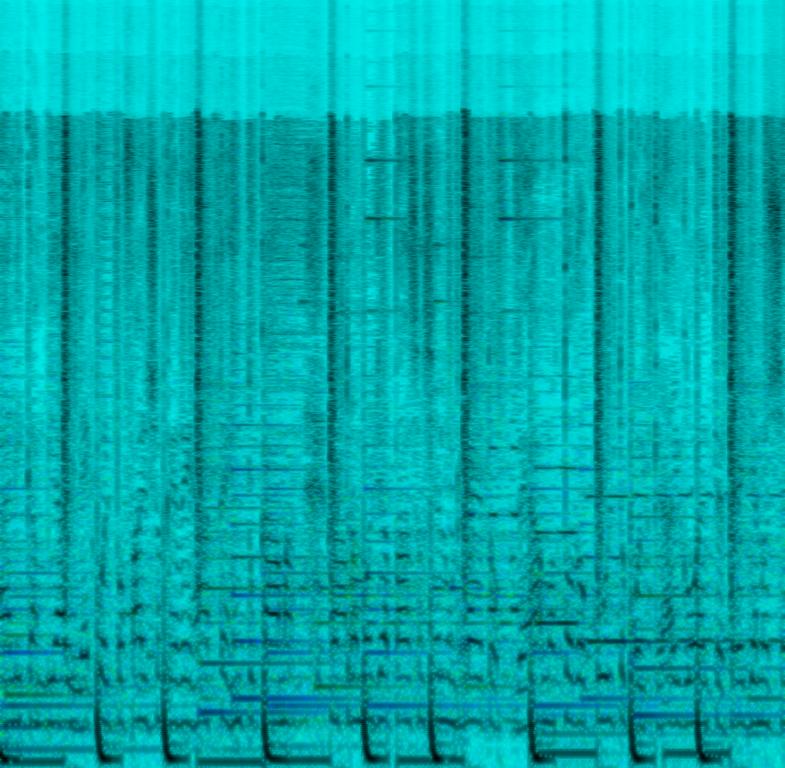
This song contains a piano playing a melody in the mid range and also in the higher register. A flute is adding another melody in the mid range. A digital drum is holding a simple groove before dropping out completely. A male voice is softly rapping/talking in the mid range then another male with an effect takes over singing in a higher pitch. In the background you can hear strings underlaying chords. This song may be playing with headphones daydreaming.